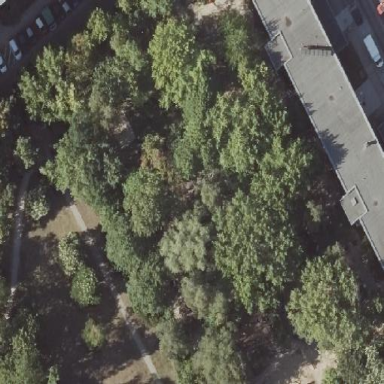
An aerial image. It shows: Kindergarten.